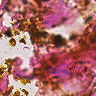
Metastatic tissue present: no